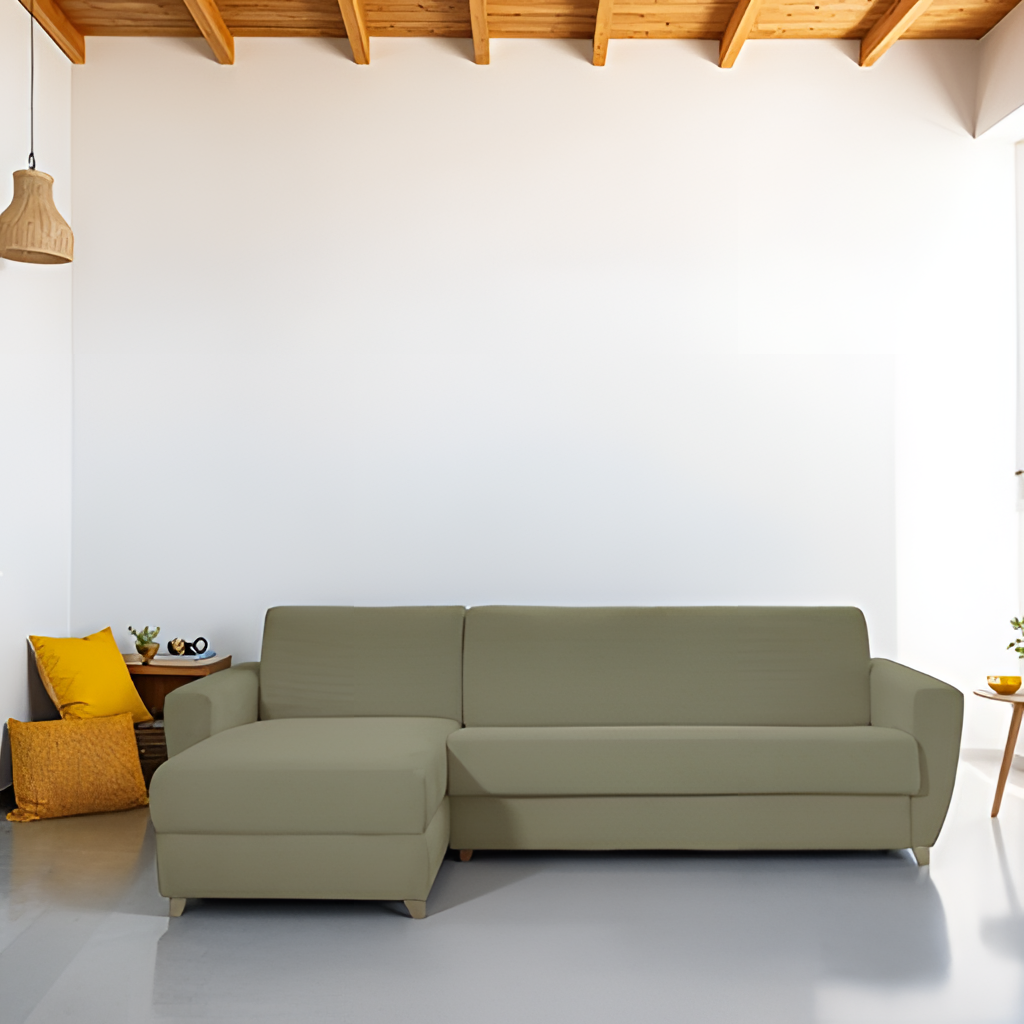
living room, fabric sectional sofa, minimalist, concrete flooring, with polished pattern, white paint wallpaper, with solid pattern